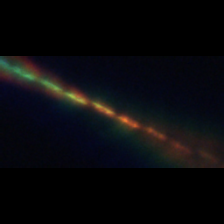
Taxon: Psuedo-nitzschia
Group: Diatoms